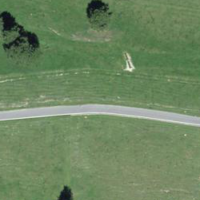
EUNIS habitat code: 26
Species observed at this site:
Selaginella selaginoides